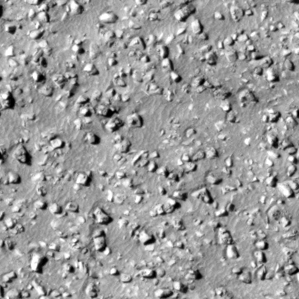
Label: non_frost